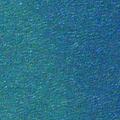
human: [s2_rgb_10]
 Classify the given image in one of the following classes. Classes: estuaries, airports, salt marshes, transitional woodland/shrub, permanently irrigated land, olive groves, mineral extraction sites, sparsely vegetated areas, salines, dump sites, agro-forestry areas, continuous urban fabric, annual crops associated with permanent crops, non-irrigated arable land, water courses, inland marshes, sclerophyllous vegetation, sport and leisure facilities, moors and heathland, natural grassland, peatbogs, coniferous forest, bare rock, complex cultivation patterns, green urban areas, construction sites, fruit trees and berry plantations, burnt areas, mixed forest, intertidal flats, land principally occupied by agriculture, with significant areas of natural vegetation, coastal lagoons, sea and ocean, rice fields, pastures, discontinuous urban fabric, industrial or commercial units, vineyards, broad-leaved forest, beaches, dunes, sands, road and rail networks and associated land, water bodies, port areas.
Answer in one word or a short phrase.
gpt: sea and ocean